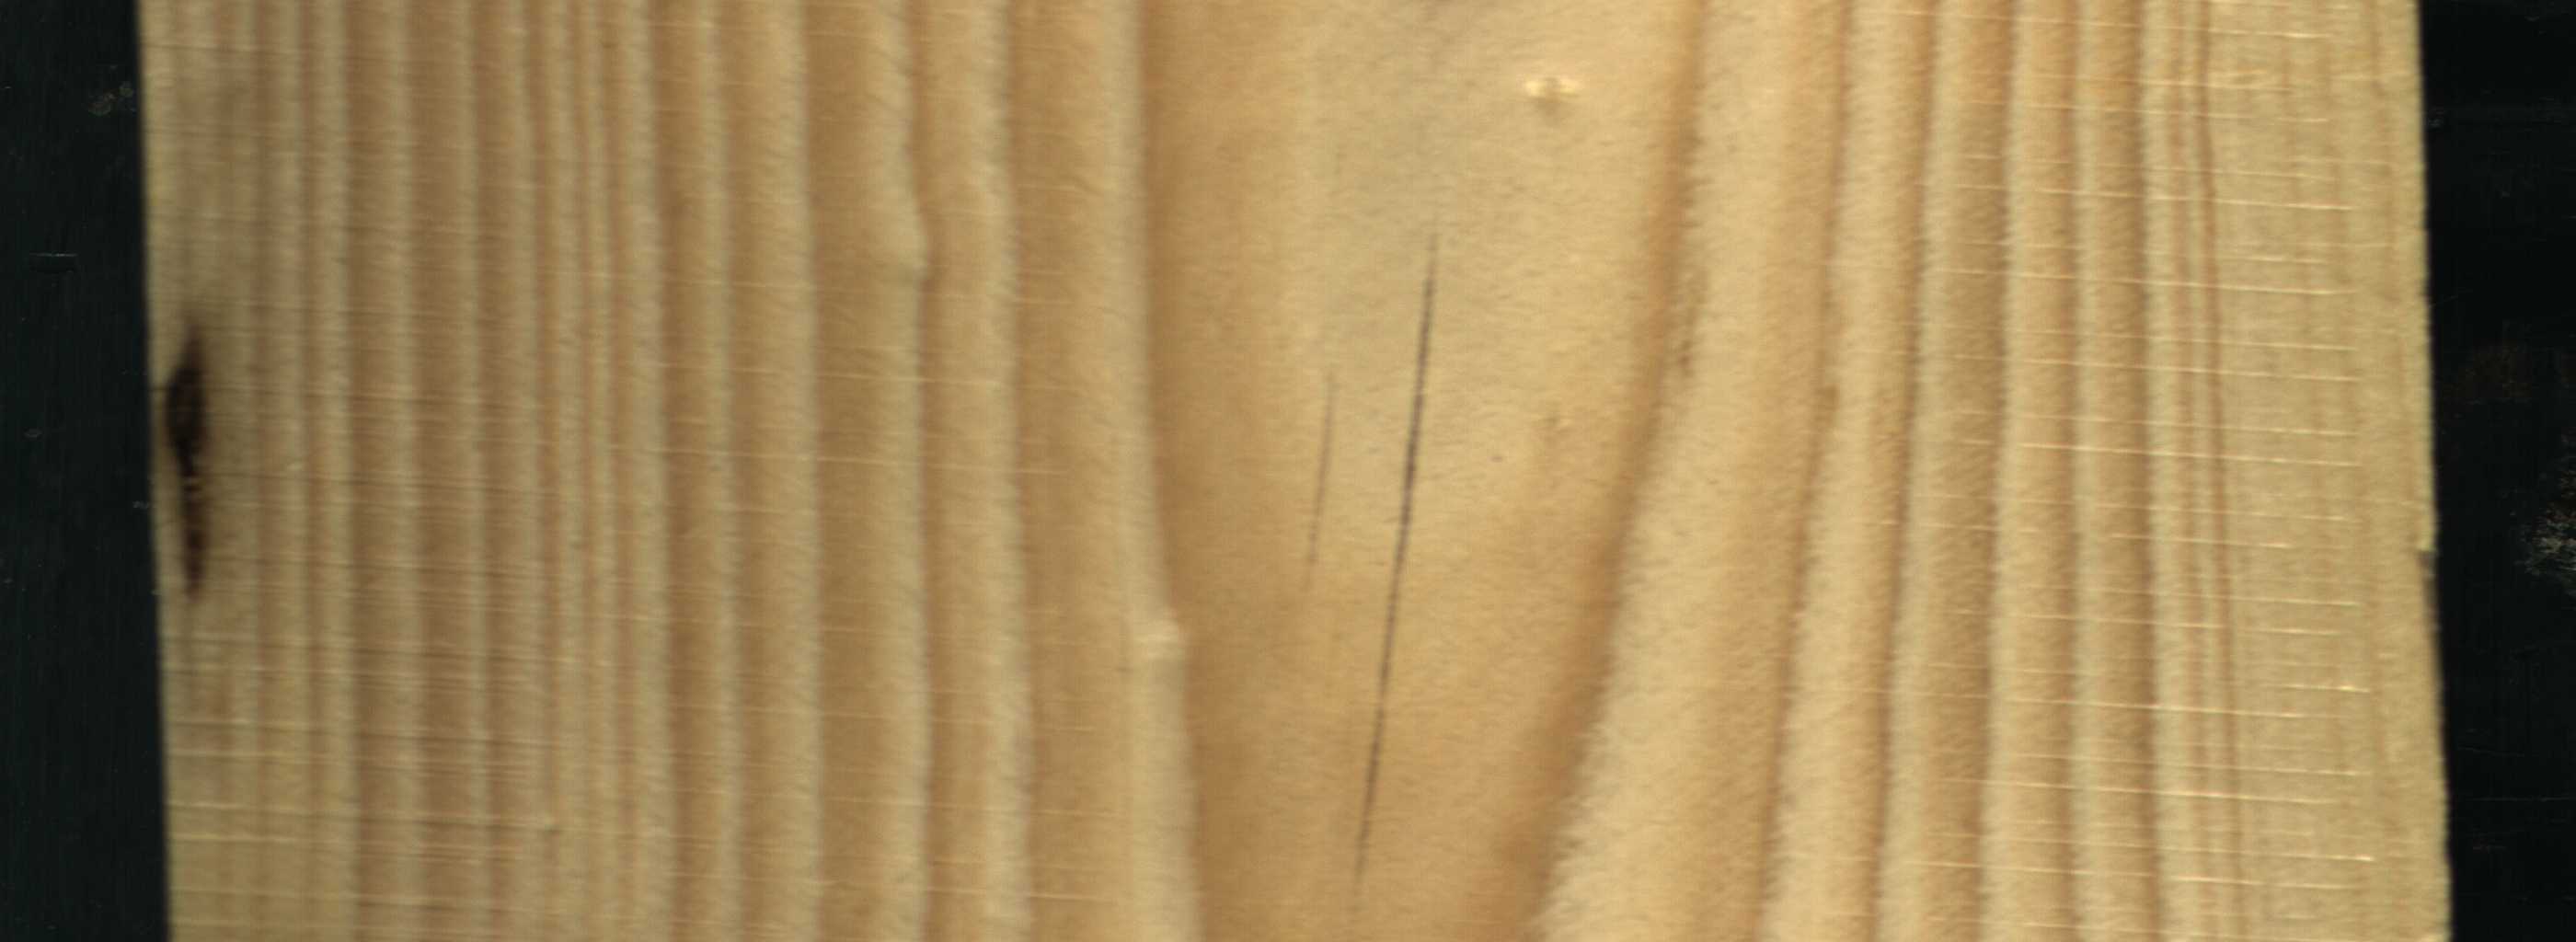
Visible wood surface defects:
resin